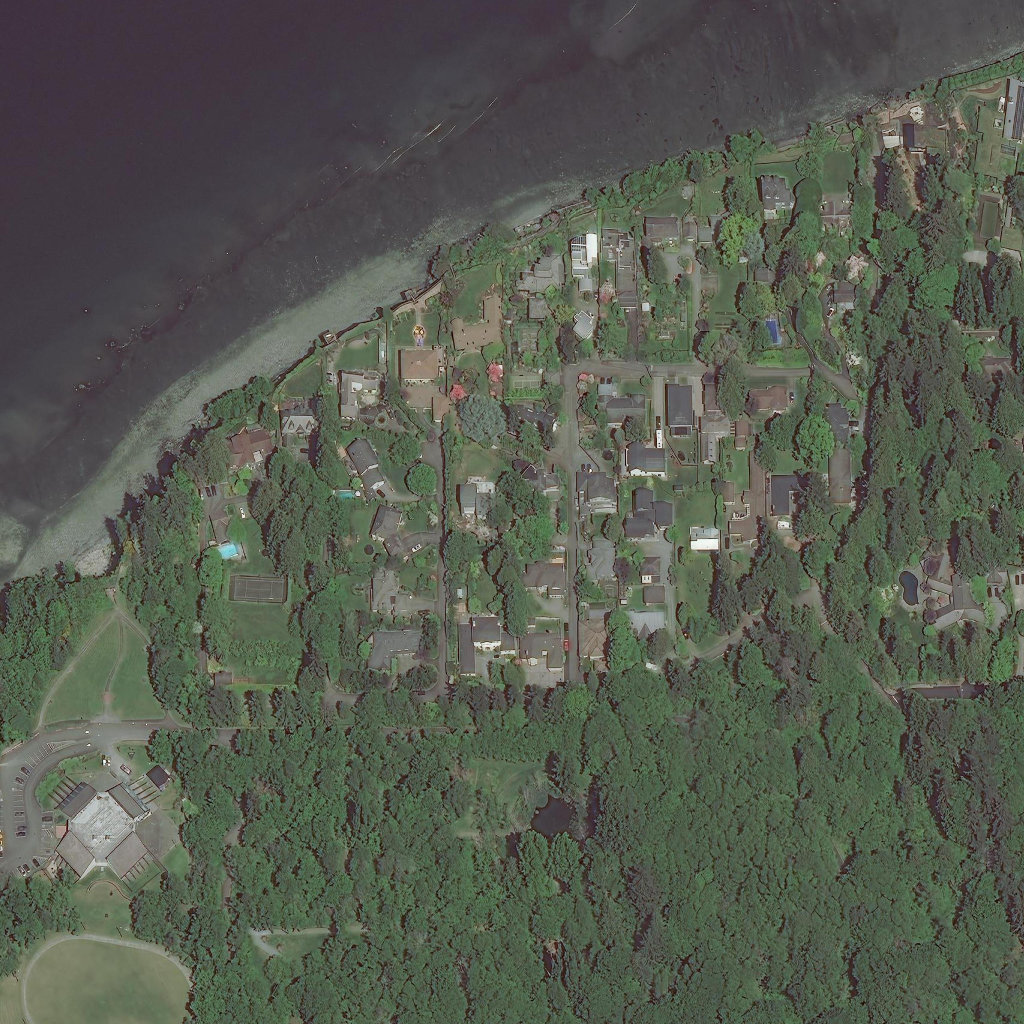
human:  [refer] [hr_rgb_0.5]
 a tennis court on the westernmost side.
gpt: <box>[[22, 56, 28, 58, 0]]</box>